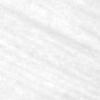
Label: change